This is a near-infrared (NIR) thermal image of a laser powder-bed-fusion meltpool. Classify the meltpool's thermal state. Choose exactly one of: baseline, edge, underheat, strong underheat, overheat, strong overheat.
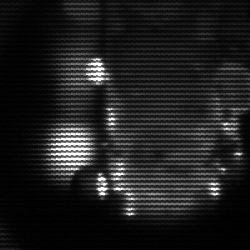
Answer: strong underheat